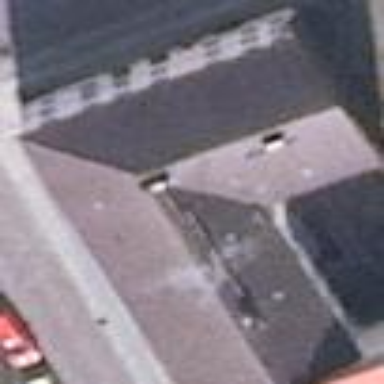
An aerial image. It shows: Residential building with flat grey roof.